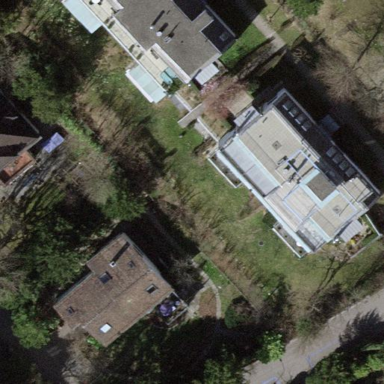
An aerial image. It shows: Building part with flat roof.